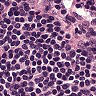
Metastatic tissue present: no